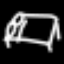
Label: bed